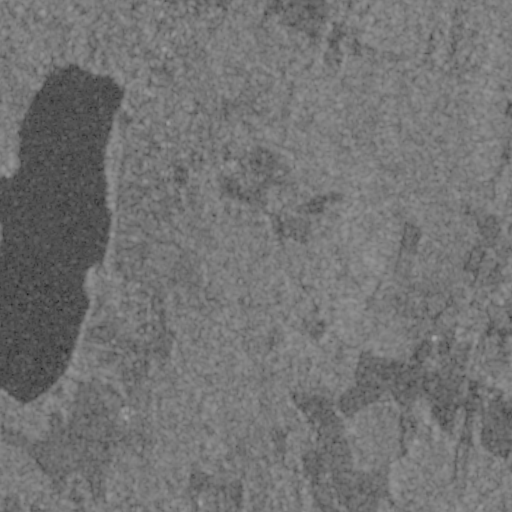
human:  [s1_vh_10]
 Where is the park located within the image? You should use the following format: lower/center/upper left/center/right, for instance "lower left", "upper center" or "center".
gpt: The park is located in the upper left of the image.
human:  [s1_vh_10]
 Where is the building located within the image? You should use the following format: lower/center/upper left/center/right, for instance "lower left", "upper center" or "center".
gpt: The building is located in the upper left of the image.
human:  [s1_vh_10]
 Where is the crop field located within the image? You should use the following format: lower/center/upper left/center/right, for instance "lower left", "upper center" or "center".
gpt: There is no crop field in the image.

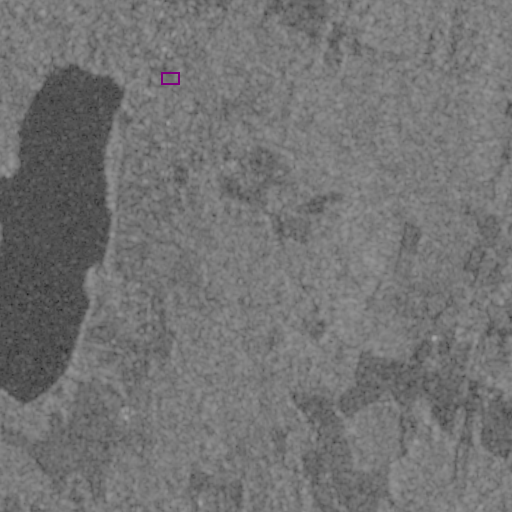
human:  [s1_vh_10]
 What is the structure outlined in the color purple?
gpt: The structure outlined in purple is a park.
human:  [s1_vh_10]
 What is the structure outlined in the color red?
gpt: There is no red outline.